Question: How can I draw in red the patches situated in crossroads (the roads are drawn in white) as in the figure below ?
Here is my beginning of code:
'''
ask patches with [ (pcolor = white) and (pxcor mod (nb-patch-length + 1) = 0 ) and (pycor mod (nb-patch-width + 1) = 0 ) ] [set pcolor red]
'''
Thanks in advance for your help.

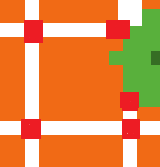
Answer: How about this? (Assuming roads are one patch in width and are always horizontal or vertical.)
'''
ask patches with [all? neighbors4 [pcolor = white]] [set pcolor red]
'''